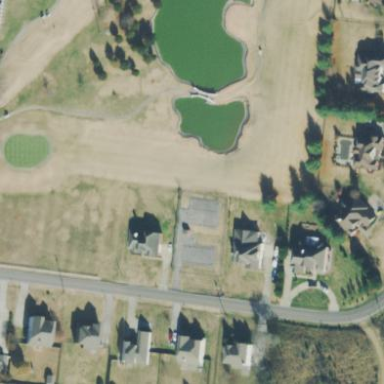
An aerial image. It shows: Grassy area designated as golf fairway.